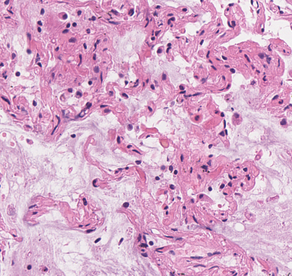
Tumor epithelial tissue: no
Tumor-associated stroma tissue: no
Normal tissue: yes